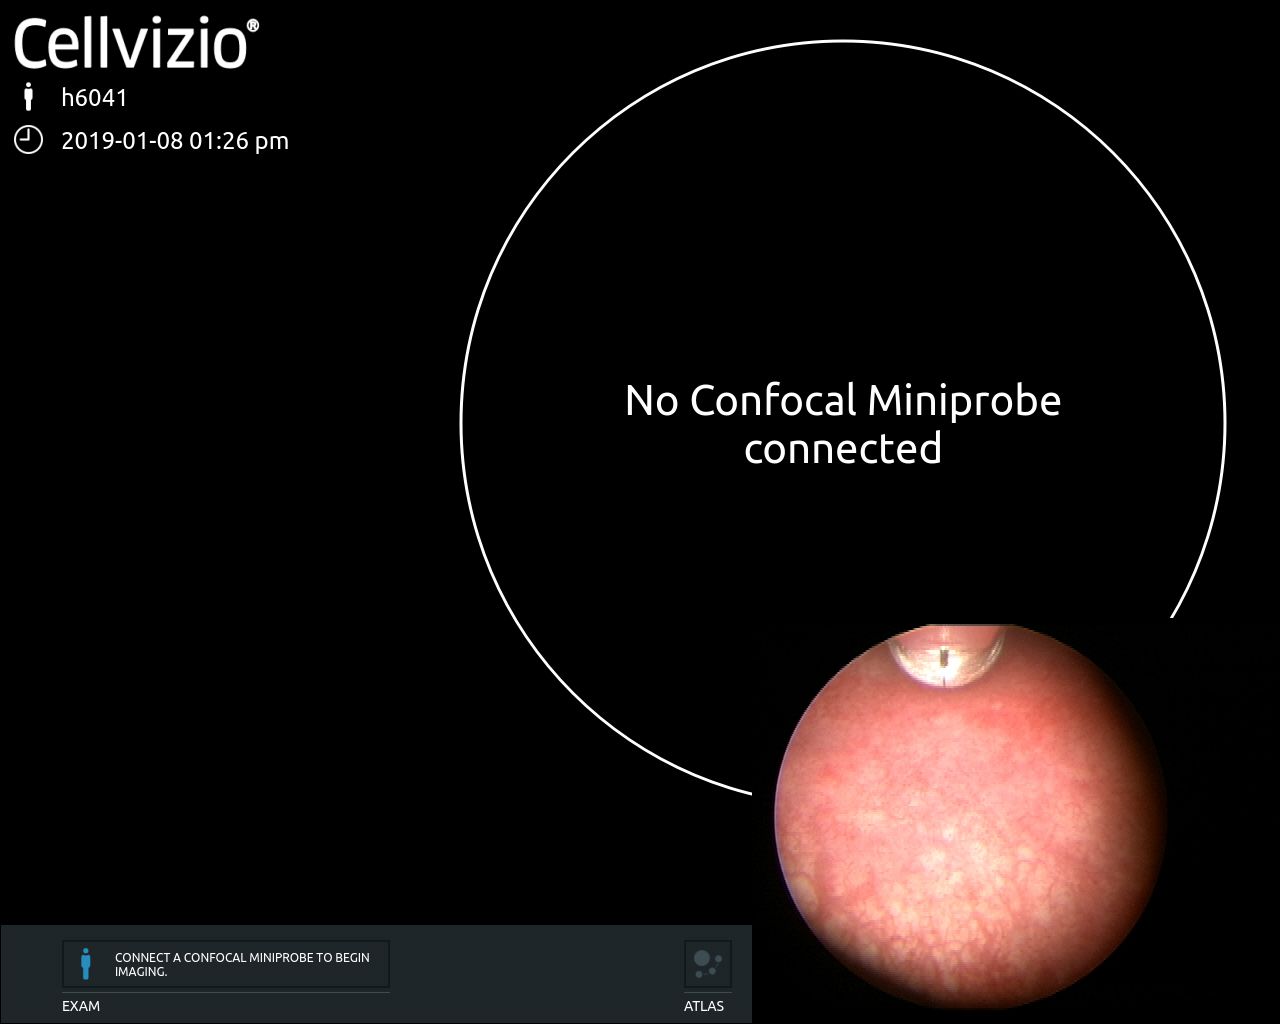
Modality: WLC
Class: Malignant
Subclass: CIS
Lesion: L1
Stage: Tis
Morphology: Non-papillary
Bladder cancer association: Yes